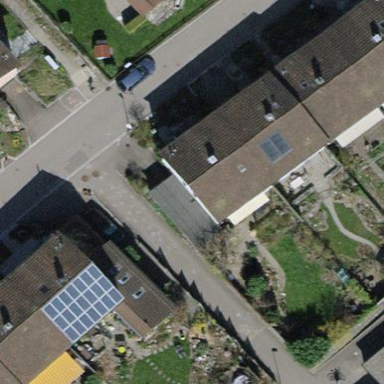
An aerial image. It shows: Terrace building with tiled roof.